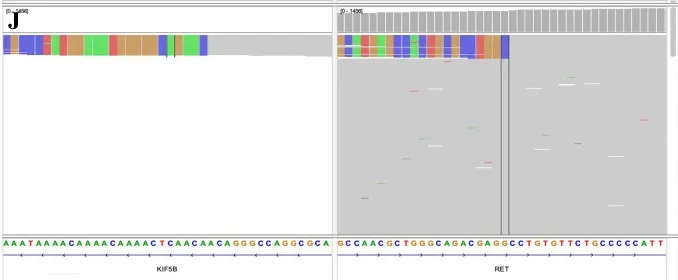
Chest radiological and pathological findings of the 7th station lymph nodes. (J) NGS results revealed KIF5B-RET gene fusion in the Integrative Genomics Viewer genome browser. ARMS, Amplification Refractory Mutation System; CT, computed tomography; EBUS-TBNA, endobronchial ultrasound with real-time guided transbronchial needle aspiration; HE, hematoxylin and eosin; PD-L1, programmed cell death-ligand 1; RT-PCR, Reverse Transcription-Polymerase Chain Reaction.
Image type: chart (chart)